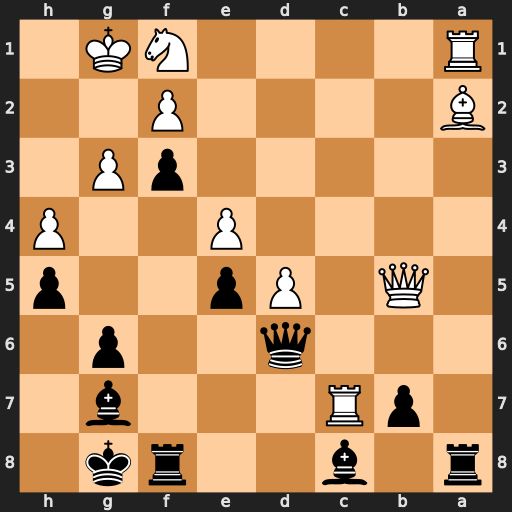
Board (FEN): r1b2rk1/1pR3b1/3q2p1/1Q1Pp2p/4P2P/5pP1/B4P2/R4NK1
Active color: b
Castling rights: -
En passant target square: -
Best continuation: Qxc7 d6+ Rxa2 dxc7 Rxa1